七年级 · 度量几何学
如图, 已知 $\angle A O B=30^{\circ}, \angle A O E=140^{\circ}, O B$ 平分 $\angle A O C, O D$ 平分 $\angle A O E$.

(1) 求 $\angle A O C$ 的度数.

(2) 求 $\angle C O D$ 的度数.
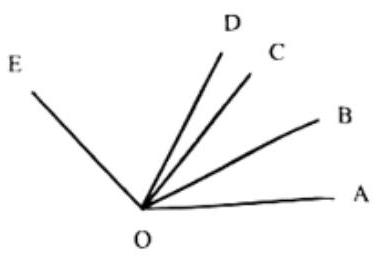
答案: (1) 解: $\because \angle \mathrm{AOB}=30^{\circ}, \mathrm{OB}$ 平分 $\angle \mathrm{AOC}$

$\therefore \angle \mathrm{AOC}=2 \angle \mathrm{AOB}=2 \times 30^{\circ}=60^{\circ}$

(2) 解: $\because \angle \mathrm{AOE}=140^{\circ}, \angle \mathrm{AOC}=60^{\circ}$

$\therefore \angle \mathrm{COE}=\angle \mathrm{AOE}-\angle \mathrm{AOC}=140^{\circ}-60^{\circ}=80^{\circ}$

又 $\because \mathrm{OD}$ 平分 $\angle \mathrm{AOE}$

$\therefore \angle \mathrm{DOE}=\frac{1}{2} \angle \mathrm{AOE}=\frac{1}{2} \times 140^{\circ}=70^{\circ}$

$\therefore \angle \mathrm{COD}=\angle \mathrm{COE}-\angle \mathrm{DOE}=80^{\circ}-70^{\circ}=10^{\circ}$